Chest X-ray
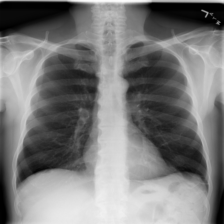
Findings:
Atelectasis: negative
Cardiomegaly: negative
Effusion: negative
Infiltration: positive
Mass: negative
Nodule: negative
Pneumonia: negative
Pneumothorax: negative
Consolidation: negative
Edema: negative
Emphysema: negative
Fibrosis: negative
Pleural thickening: negative
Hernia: negative